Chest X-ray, PA view. Patient: 76 years old, sex M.
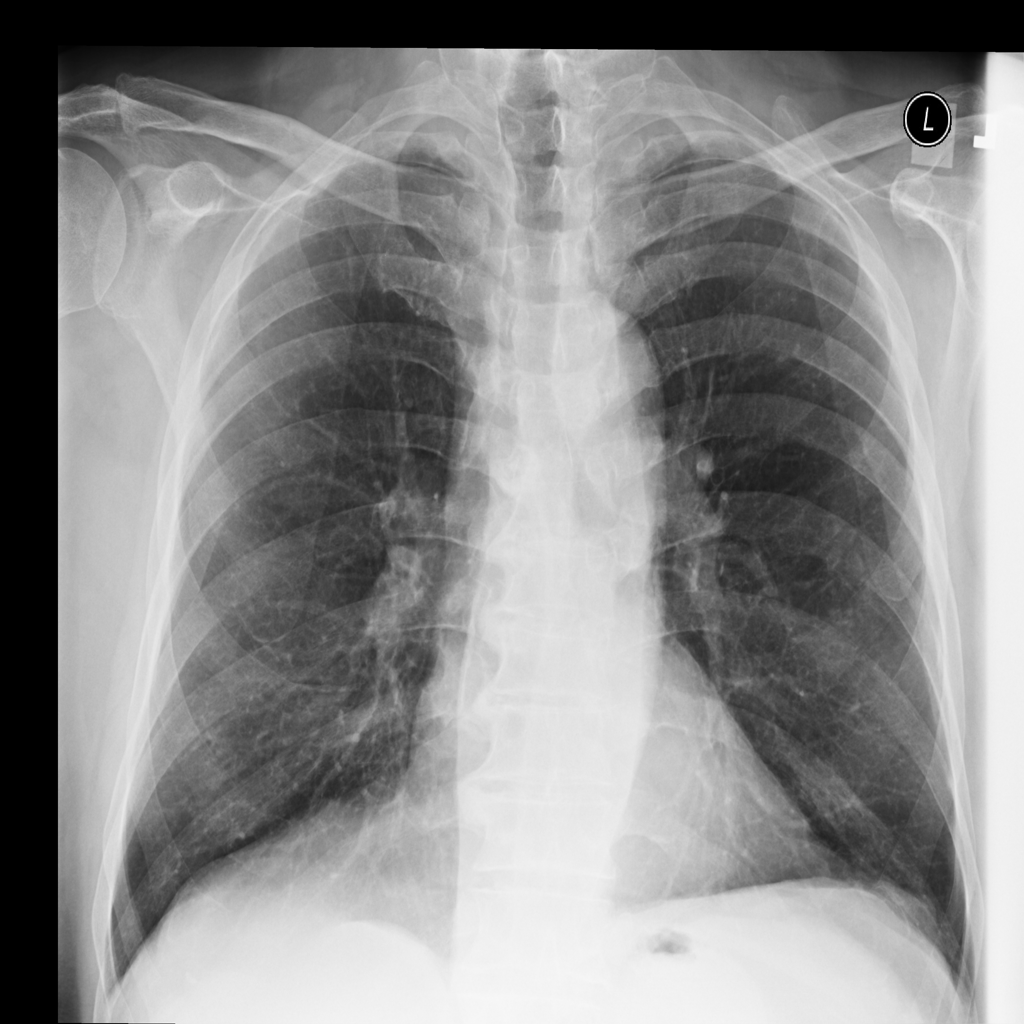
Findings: No Finding